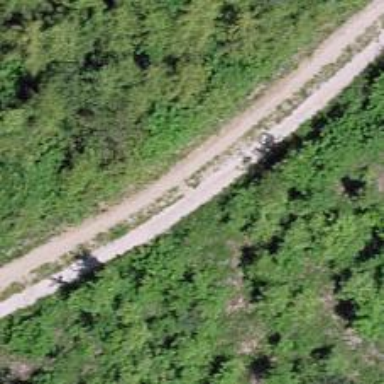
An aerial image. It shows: Gravel track with grade2 quality.